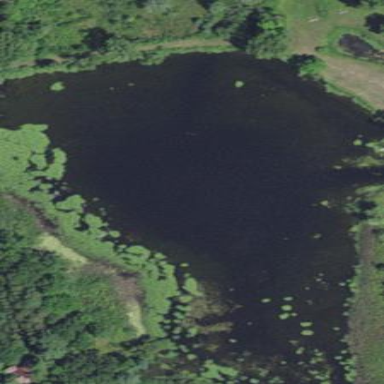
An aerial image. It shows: Serene pond surrounded by nature.